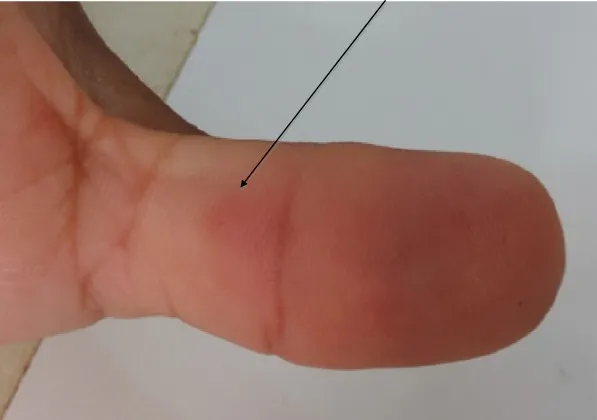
Scorpion sting site on the middle of the thumb 56 hours after the accident.
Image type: medical_photograph (skin_photograph)